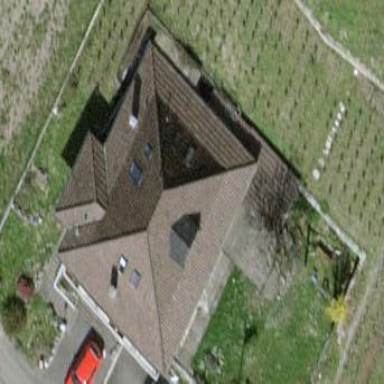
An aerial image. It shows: Detached building with pyramidal roof shape.